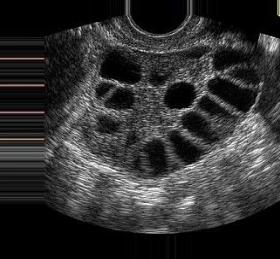
Label: infected